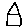
Label: house